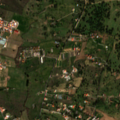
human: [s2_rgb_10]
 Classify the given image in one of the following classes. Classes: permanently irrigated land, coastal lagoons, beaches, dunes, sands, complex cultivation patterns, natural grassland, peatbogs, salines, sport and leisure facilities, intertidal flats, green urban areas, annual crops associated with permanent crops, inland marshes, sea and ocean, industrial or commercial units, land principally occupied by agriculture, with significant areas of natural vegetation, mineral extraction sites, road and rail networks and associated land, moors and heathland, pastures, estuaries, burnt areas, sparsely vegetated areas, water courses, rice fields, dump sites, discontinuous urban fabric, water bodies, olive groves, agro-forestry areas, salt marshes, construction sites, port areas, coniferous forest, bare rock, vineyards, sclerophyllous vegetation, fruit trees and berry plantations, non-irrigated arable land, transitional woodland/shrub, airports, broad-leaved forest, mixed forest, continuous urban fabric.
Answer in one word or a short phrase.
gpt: discontinuous urban fabric, pastures, annual crops associated with permanent crops, agro-forestry areas